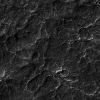
Atmospheric dust classification: not_dusty